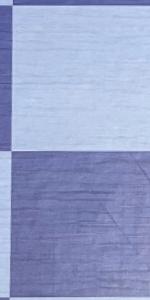
Label: Empty